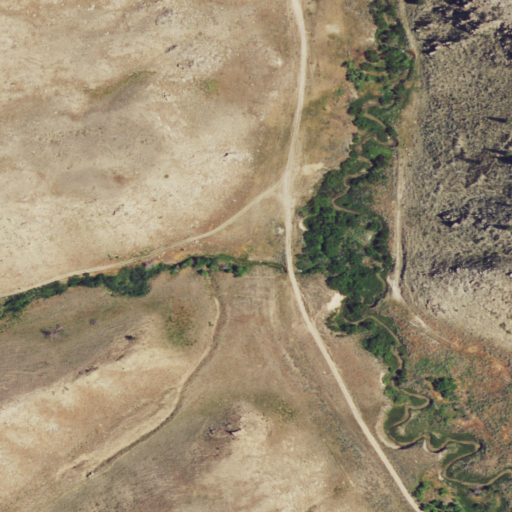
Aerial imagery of valley in Wyoming named Miners Canyon containing shrub and grassland